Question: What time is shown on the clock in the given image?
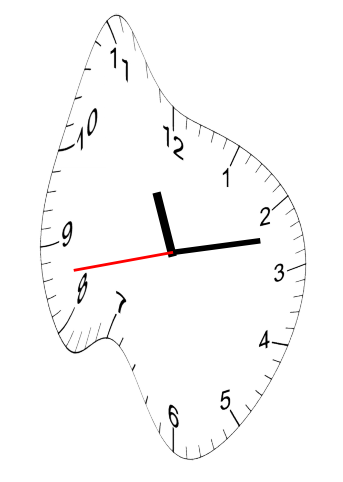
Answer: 11:12:43